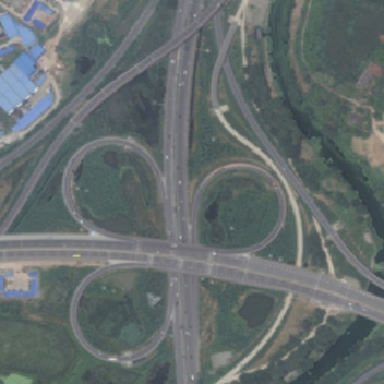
There are blue roofed houses on the road .